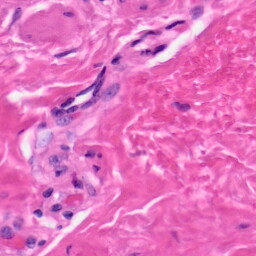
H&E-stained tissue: Skin